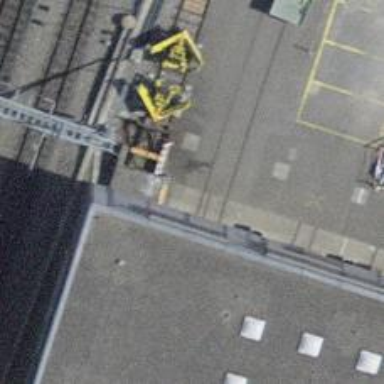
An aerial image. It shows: Railway yard with one track.